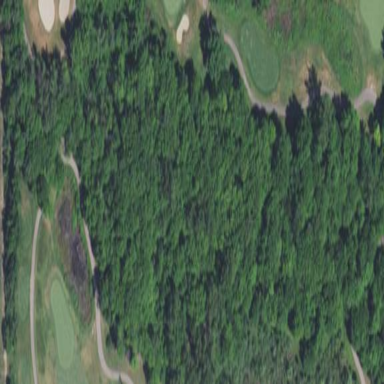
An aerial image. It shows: Rough grassy area used for golf.